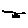
Label: fish